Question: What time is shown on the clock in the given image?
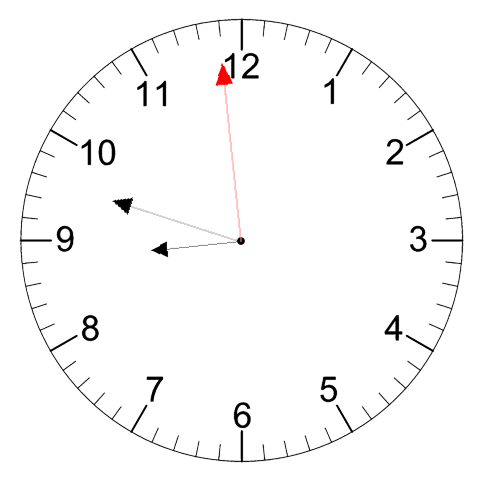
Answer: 08:47:59